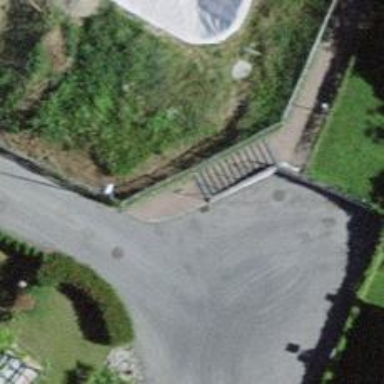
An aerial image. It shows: Road with steps.